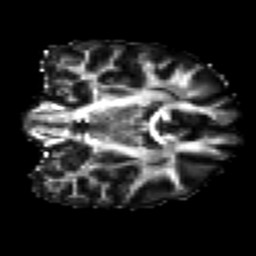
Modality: FA
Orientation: coronal
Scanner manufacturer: siemens
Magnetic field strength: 3 T
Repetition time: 7.8 s
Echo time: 0.09 s